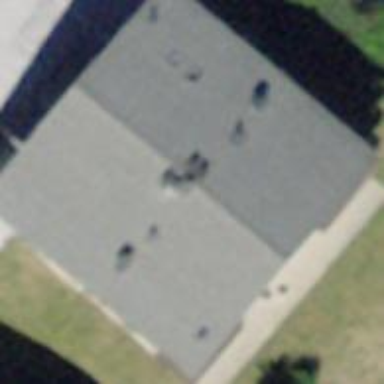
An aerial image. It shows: Building with tile roof.